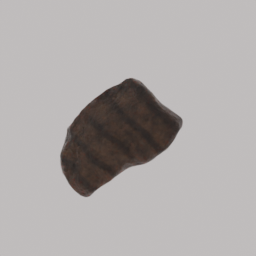
Label: nature